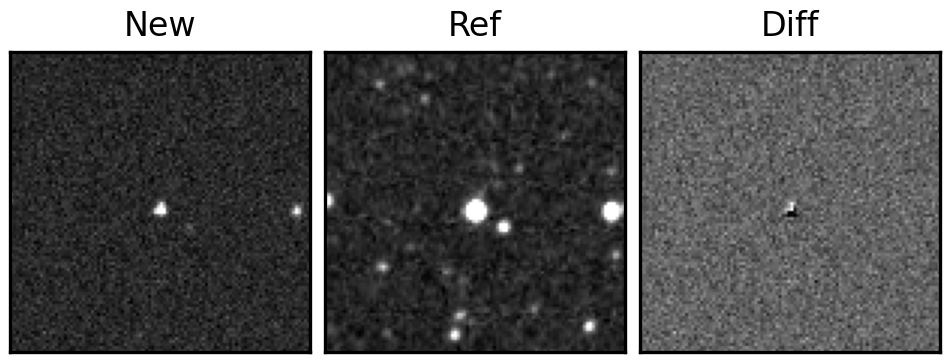
Label: bogus